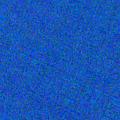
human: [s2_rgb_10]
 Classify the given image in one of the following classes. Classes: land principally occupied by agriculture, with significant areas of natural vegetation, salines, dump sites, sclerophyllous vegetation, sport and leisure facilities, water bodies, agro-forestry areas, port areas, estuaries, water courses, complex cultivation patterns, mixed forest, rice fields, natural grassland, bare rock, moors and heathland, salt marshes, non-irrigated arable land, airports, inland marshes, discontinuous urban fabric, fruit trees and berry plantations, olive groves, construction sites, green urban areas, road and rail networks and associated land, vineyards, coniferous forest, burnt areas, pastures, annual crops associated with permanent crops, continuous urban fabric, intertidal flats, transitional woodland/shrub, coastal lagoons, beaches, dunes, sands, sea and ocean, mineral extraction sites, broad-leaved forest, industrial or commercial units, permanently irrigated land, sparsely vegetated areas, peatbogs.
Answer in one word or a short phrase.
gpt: sea and ocean